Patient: sex F, age 57
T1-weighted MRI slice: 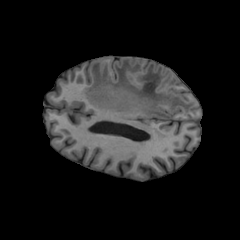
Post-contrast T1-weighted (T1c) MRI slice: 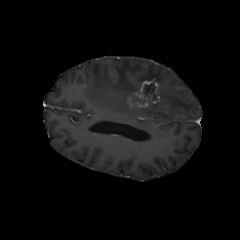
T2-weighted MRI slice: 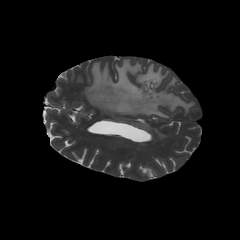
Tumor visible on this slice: yes
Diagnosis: Glioblastoma, IDH-wildtype
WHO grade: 4